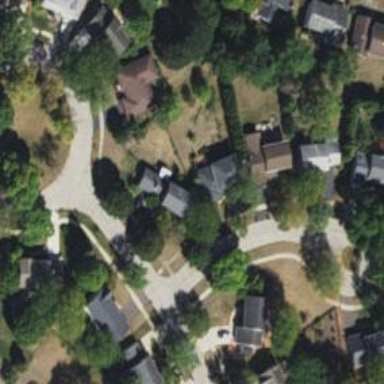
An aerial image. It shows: Residential road with separate asphalt sidewalk.